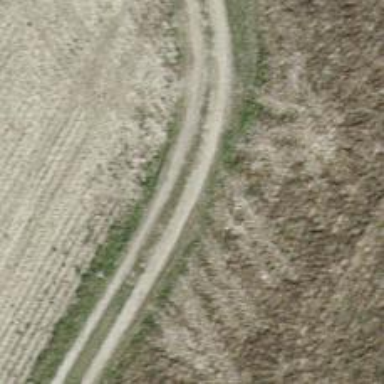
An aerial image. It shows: Track with compacted grade3 surface.